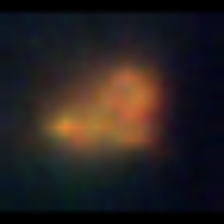
Taxon: Unknown_detritus
Group: Unknown